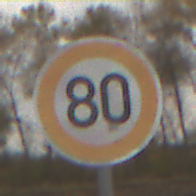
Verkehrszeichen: Geschwindigkeit80
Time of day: MorningAfternoon
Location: Outdoor (Nature)
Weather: Overcast
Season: NotSpecified
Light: Natural